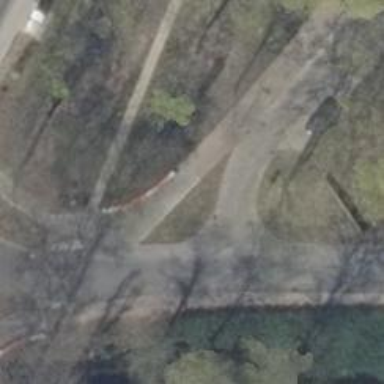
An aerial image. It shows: Residential road.